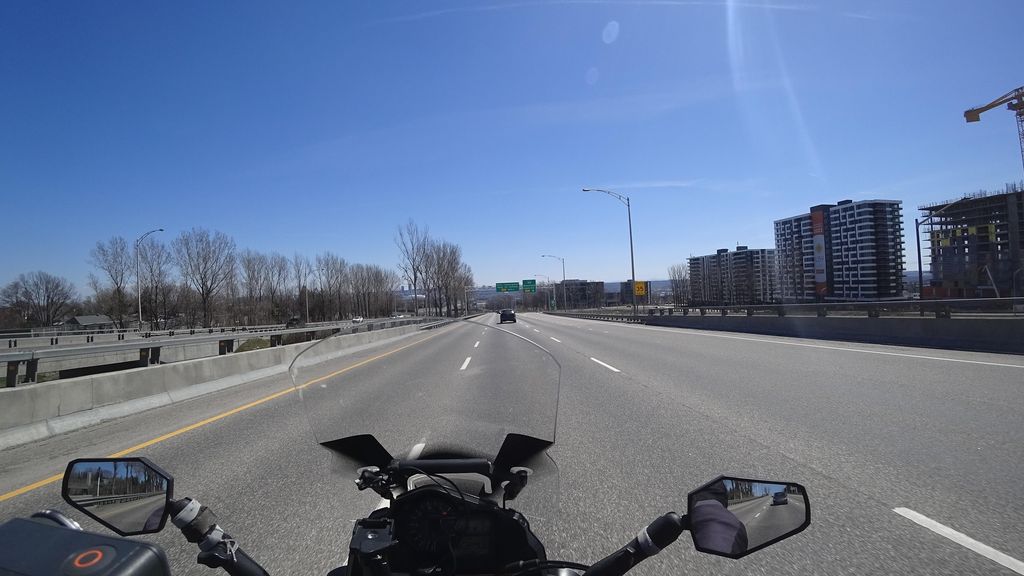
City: quebec_city